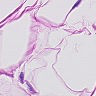
Metastatic tissue present: no